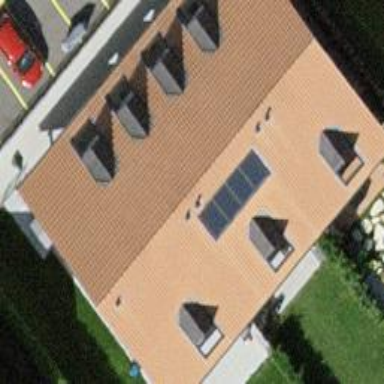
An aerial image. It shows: Residential building.